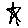
Label: star